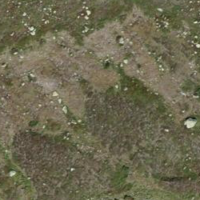
EUNIS habitat code: 26
Species observed at this site:
Corvus corone
Anthus trivialis
Motacilla cinerea
Oenanthe oenanthe
Monticola saxatilis
Linaria cannabina
Sylvia borin
Anthus spinoletta
Emberiza citrinella
Troglodytes troglodytes
Prunella modularis
Acrocephalus palustris
Fringilla coelebs
Passer domesticus
Buteo buteo
Turdus torquatus
Sylvia atricapilla
Carduelis carduelis
Turdus merula
Phylloscopus collybita
Saxicola rubetra
Hirundo rustica
Phoenicurus ochruros
Tichodroma muraria
Pyrrhocorax graculus
Falco tinnunculus
Carpodacus erythrinus
Motacilla alba
Delichon urbicum